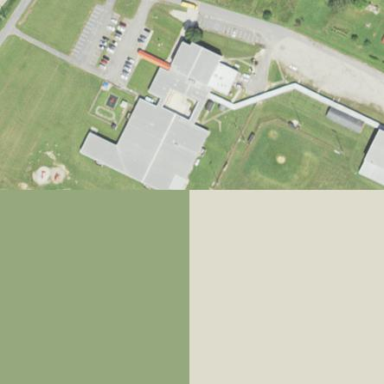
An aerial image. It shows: School.